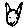
Label: cat